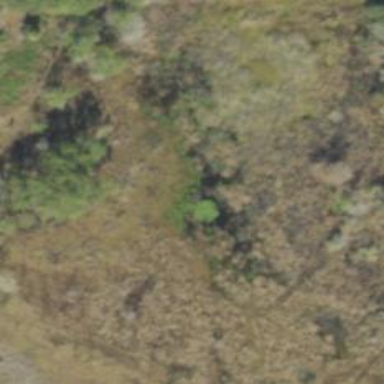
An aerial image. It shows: Marsh wetland.